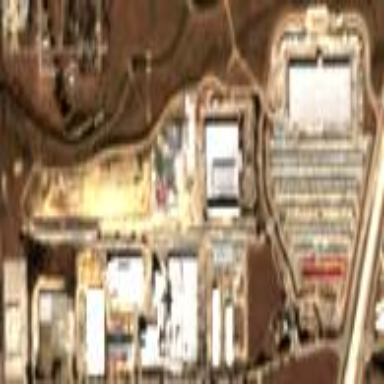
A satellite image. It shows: Industrial area.